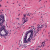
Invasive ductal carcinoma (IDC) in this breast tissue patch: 0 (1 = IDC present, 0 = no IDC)